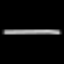
Label: line